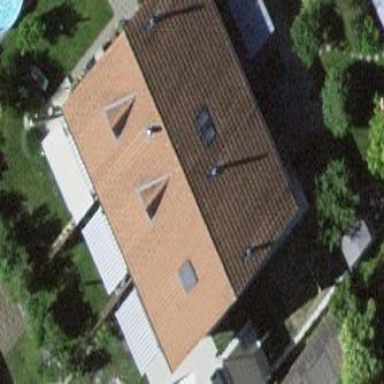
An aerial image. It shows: Residential building with gabled roof oriented across.